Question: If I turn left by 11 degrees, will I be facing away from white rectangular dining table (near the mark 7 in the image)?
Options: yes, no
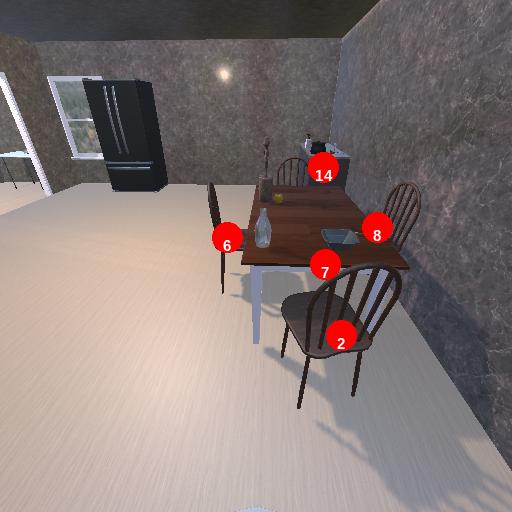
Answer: yes